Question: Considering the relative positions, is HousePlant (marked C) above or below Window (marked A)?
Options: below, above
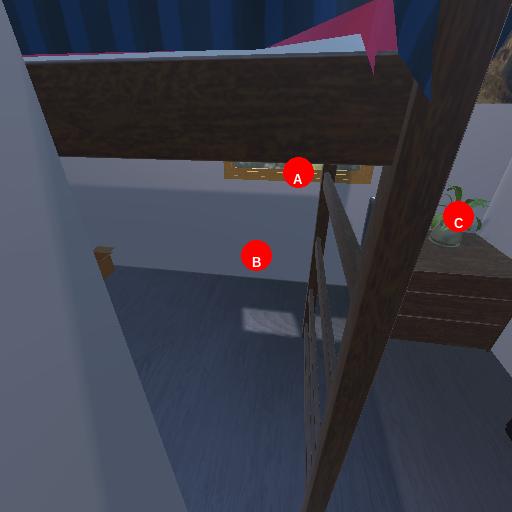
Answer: below